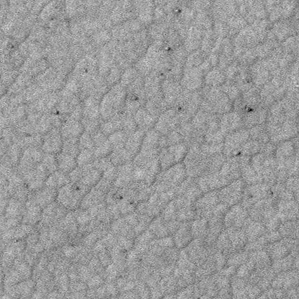
Label: frost